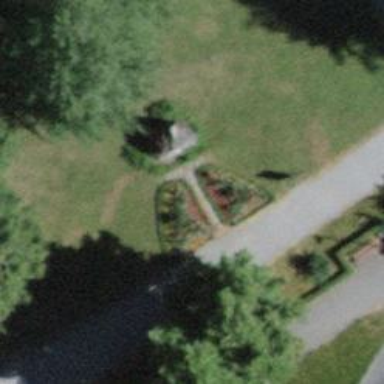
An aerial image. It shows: Stone memorial with historic significance.